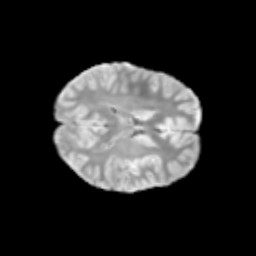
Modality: T2w
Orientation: axial
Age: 10
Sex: male
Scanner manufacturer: siemens
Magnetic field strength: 3 T
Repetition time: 3.8 s
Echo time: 0.07 s